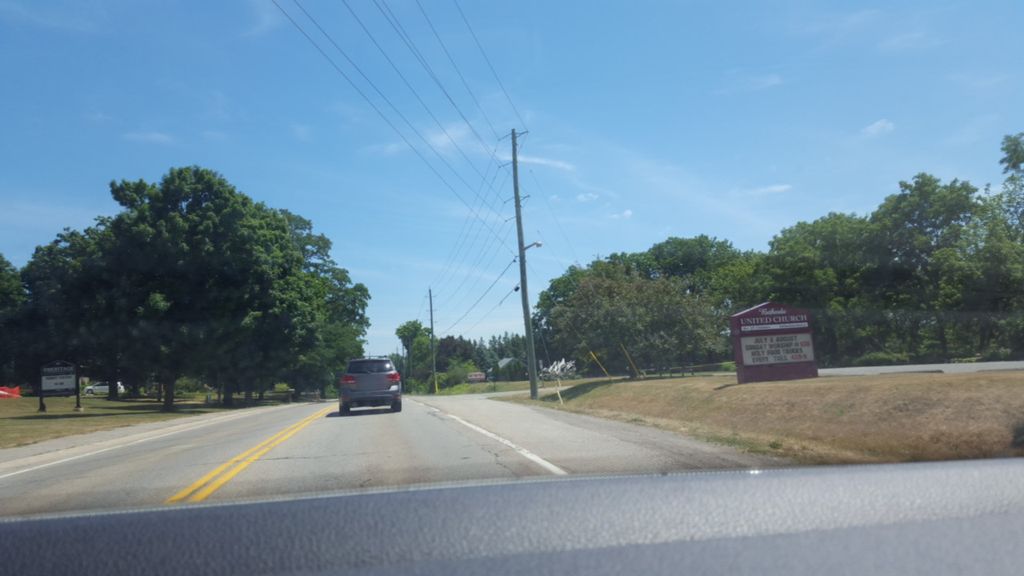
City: hamilton